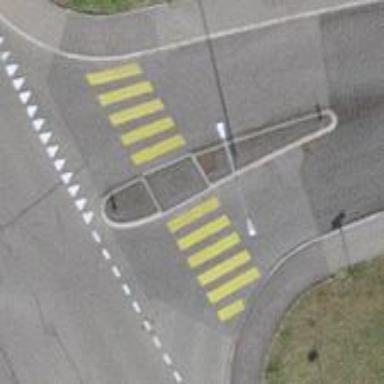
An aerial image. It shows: Uncontrolled zebra crossing with pedestrian island.